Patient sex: F
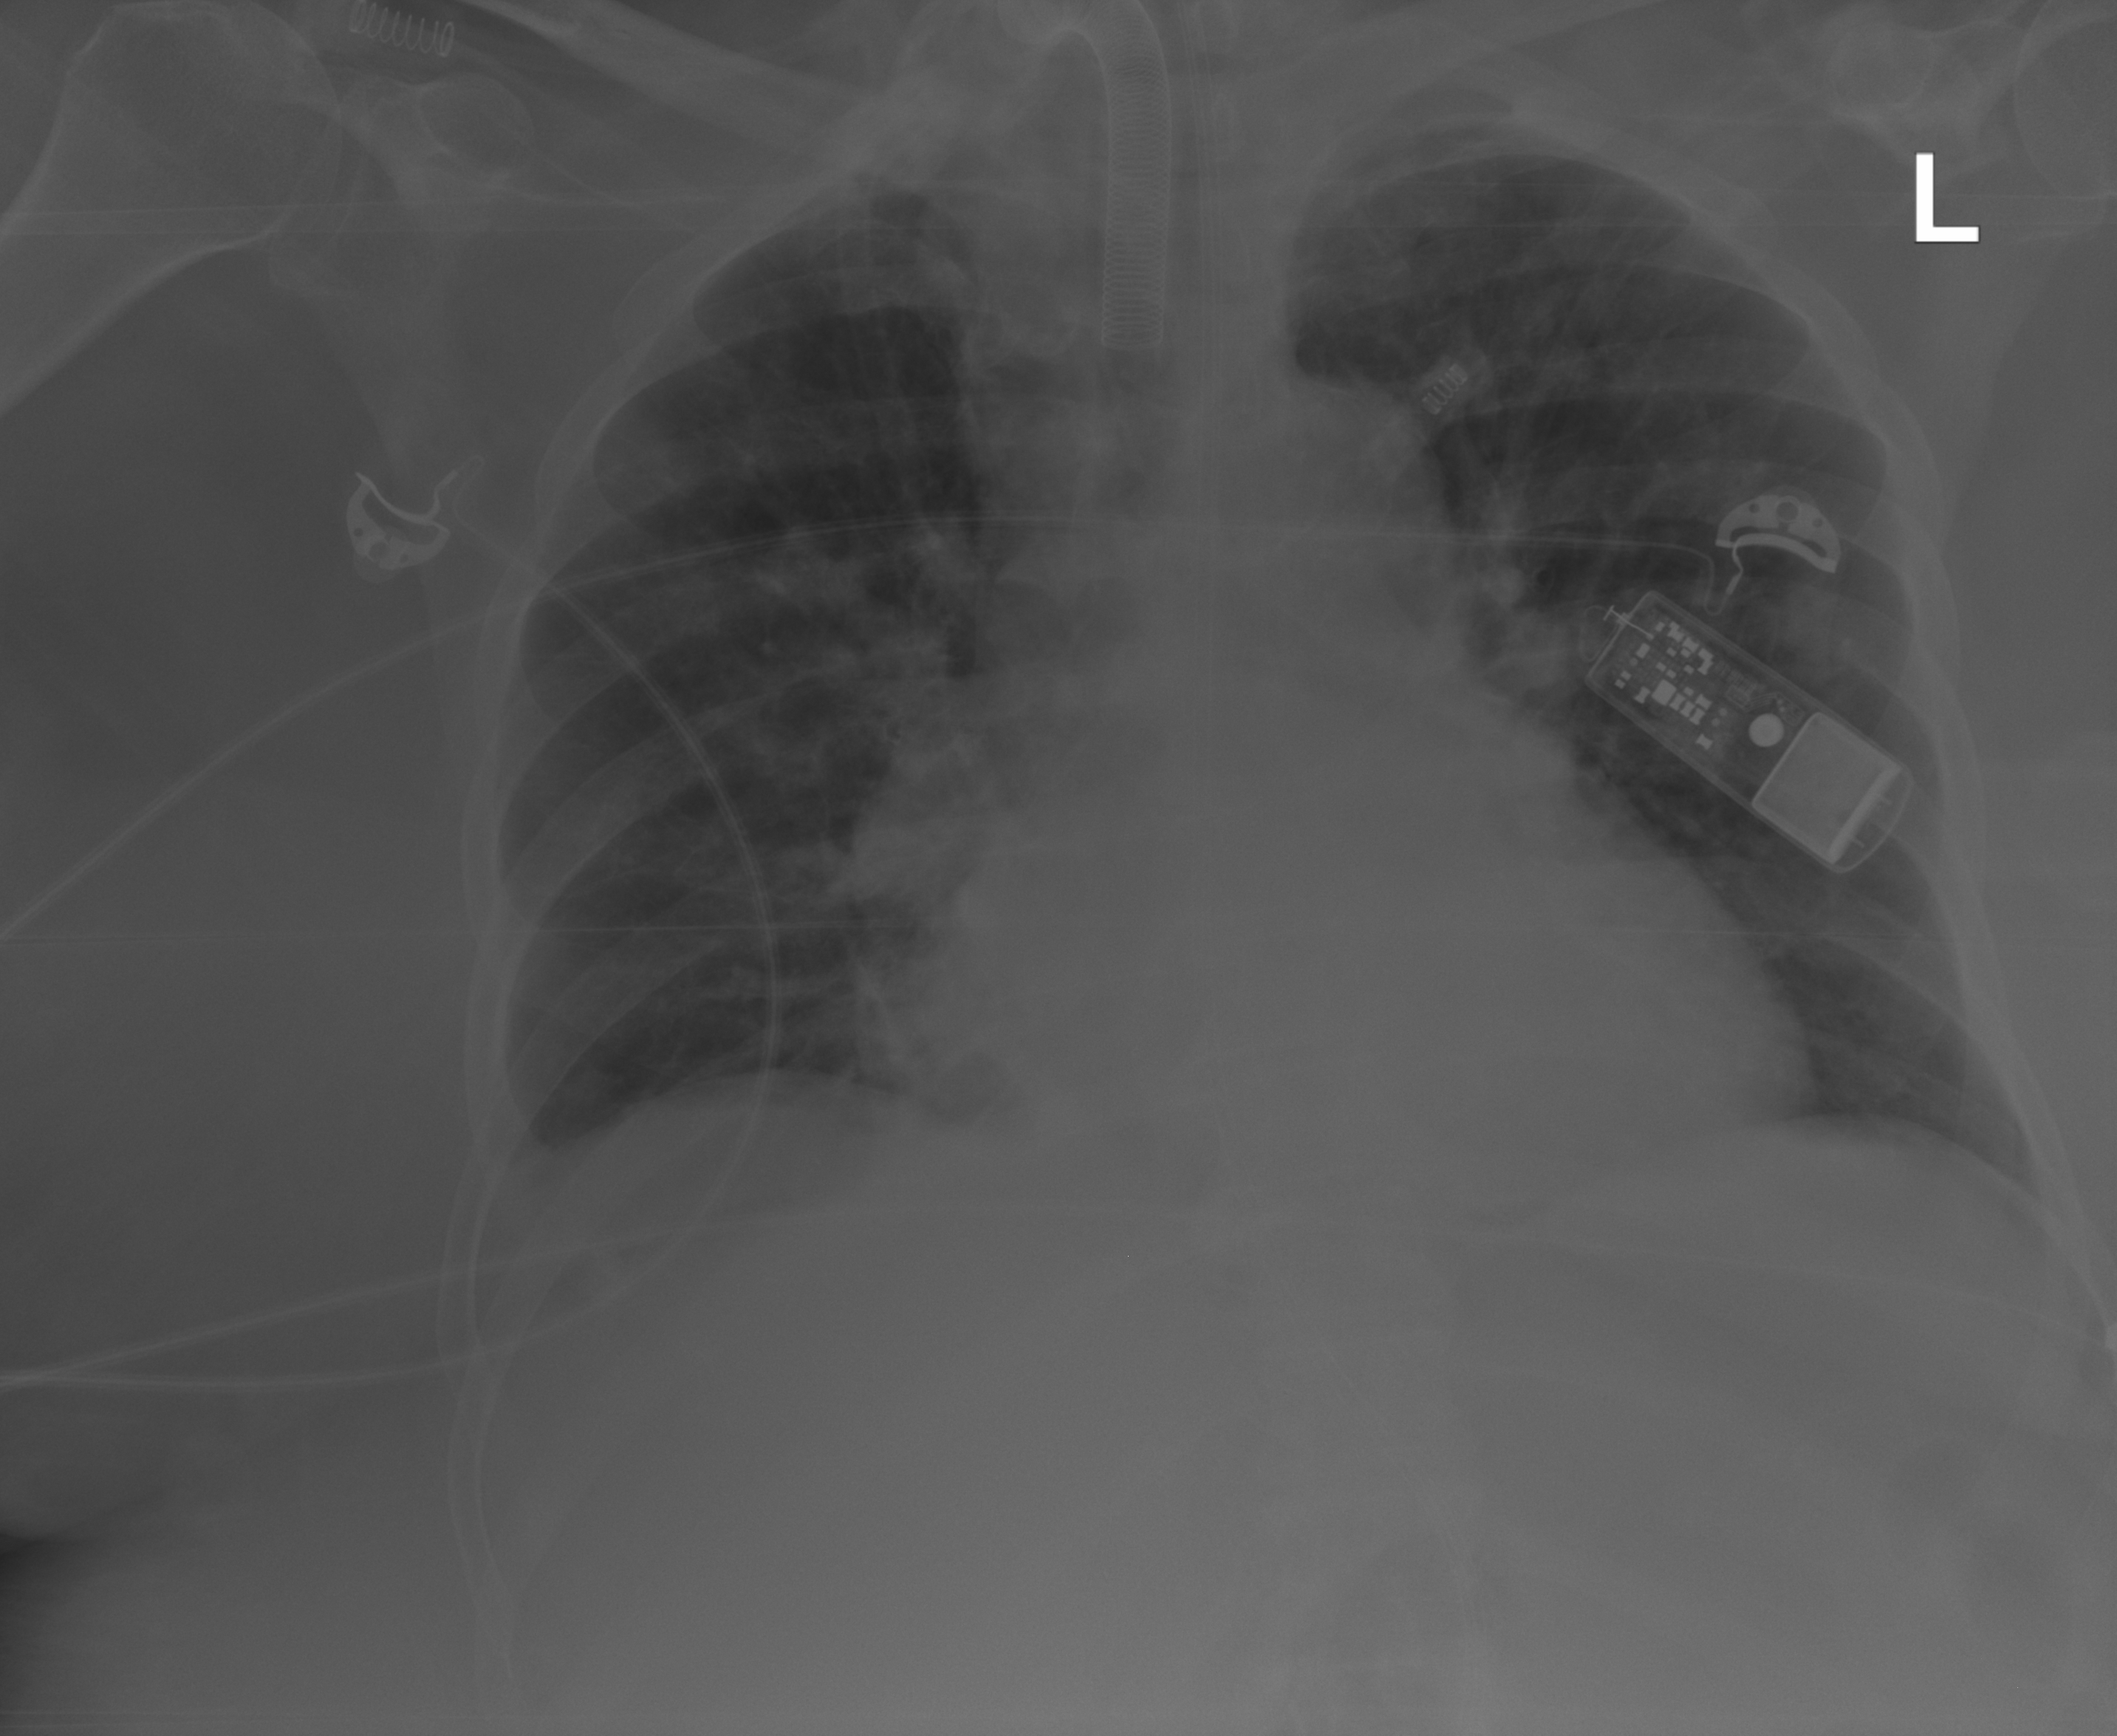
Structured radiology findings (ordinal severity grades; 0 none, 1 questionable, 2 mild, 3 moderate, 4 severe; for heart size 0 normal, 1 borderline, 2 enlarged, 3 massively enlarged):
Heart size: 2
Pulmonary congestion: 2
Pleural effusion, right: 2
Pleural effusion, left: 0
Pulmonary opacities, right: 2
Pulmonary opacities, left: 2
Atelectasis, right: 2
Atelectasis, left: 0